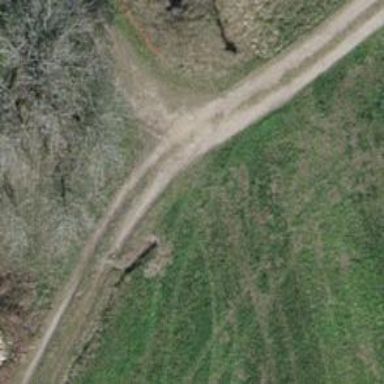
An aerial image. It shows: Compacted grade3 track.